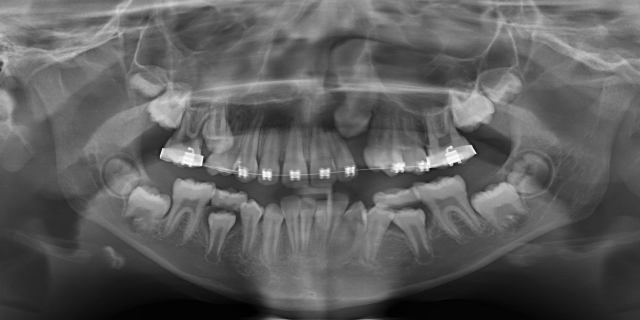
adult